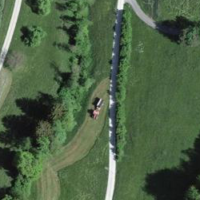
EUNIS habitat code: 24
Species observed at this site:
Turdus philomelos
Fulica atra
Anas platyrhynchos
Sturnus vulgaris
Milvus milvus
Turdus pilaris
Phoenicurus ochruros
Passer domesticus
Fringilla coelebs
Anthus pratensis
Motacilla alba
Turdus merula